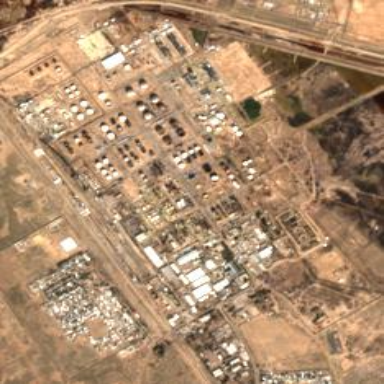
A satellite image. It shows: Industrial area with refinery.